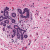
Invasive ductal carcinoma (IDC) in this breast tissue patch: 0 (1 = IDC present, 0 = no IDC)